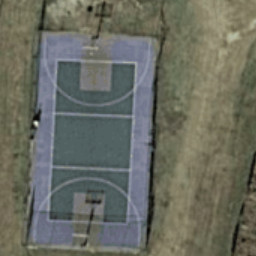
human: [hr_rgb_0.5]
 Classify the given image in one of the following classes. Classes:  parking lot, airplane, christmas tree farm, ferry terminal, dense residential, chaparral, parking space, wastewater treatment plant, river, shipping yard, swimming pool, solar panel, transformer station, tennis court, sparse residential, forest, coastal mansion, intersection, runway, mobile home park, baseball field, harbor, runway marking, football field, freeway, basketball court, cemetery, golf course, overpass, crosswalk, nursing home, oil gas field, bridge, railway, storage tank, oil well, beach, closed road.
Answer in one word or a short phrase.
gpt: basketball court